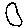
Label: circle